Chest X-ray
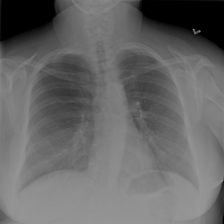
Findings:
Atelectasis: negative
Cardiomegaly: negative
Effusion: negative
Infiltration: negative
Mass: negative
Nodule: negative
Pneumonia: negative
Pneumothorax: negative
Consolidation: negative
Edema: negative
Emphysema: negative
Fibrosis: negative
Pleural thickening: negative
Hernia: negative